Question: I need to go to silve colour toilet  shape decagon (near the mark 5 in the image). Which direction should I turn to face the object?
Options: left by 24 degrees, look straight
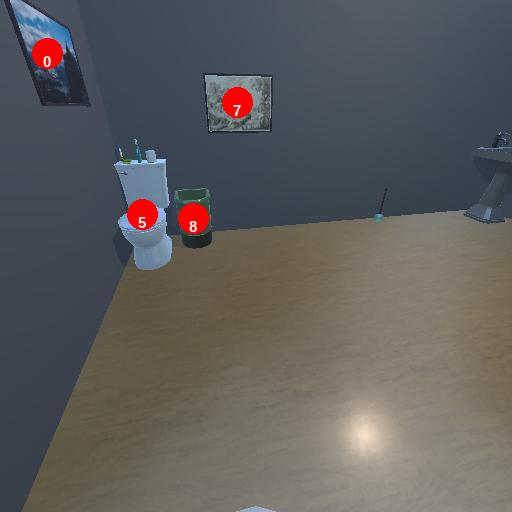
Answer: left by 24 degrees